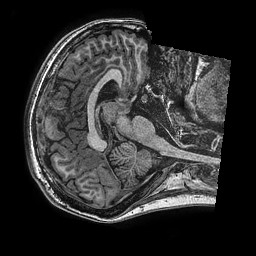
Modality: T1w
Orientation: axial
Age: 17
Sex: female
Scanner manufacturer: ge
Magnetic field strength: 3 T
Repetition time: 0.00766 s
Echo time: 0.003476 s